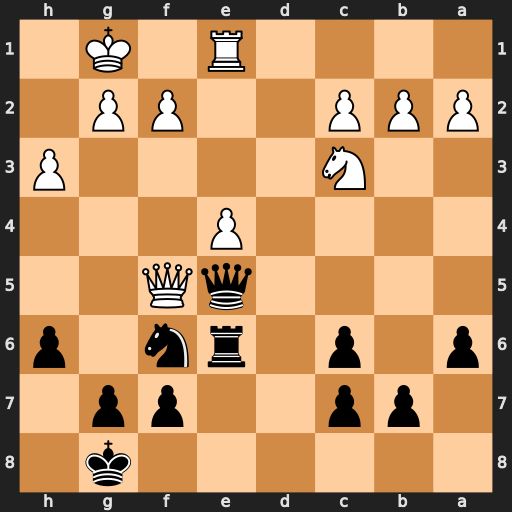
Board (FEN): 6k1/1pp2pp1/p1p1rn1p/4qQ2/4P3/2N4P/PPP2PP1/4R1K1
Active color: b
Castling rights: -
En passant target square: -
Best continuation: Qxf5 exf5 Rxe1+